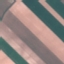
Land use / land cover: AnnualCrop